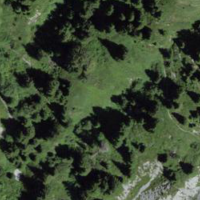
EUNIS habitat code: 41
Species observed at this site:
Buteo buteo